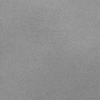
Label: dusty